Field crop: maize
Growth stage: 2
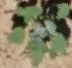
Species: chenopodium